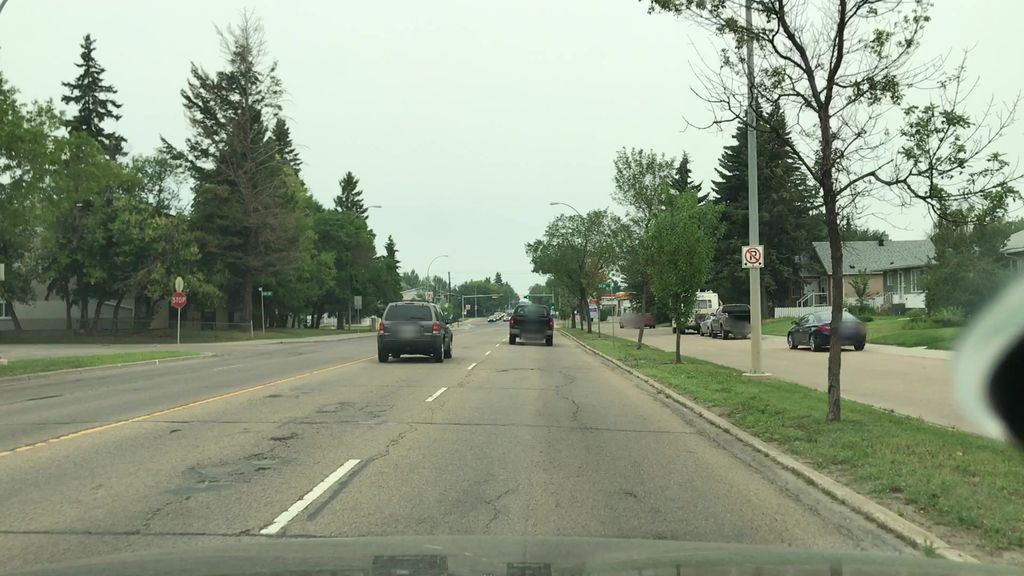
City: edmonton